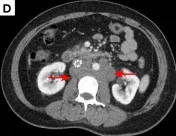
The short diameter of retroperitoneal lymph nodes was 2.00 cm, and the short diameter of left pelvic lymph nodes was 4.14 cm [red arrow, (D, E)]. The efficacy was unconfirmed progressive disease (iUPD) according irRECIST. IrRECIST, immune-related response evaluation criteria in solid tumors.
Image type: radiology (ct)